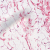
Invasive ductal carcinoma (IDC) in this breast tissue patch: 0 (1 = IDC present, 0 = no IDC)